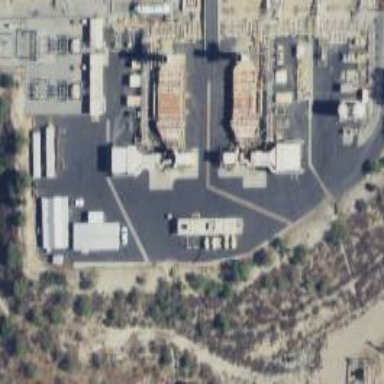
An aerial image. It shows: Gas turbine generator is in use.